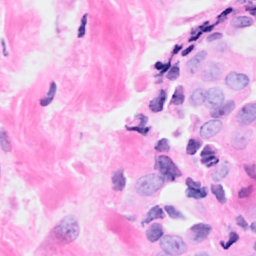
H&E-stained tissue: Breast